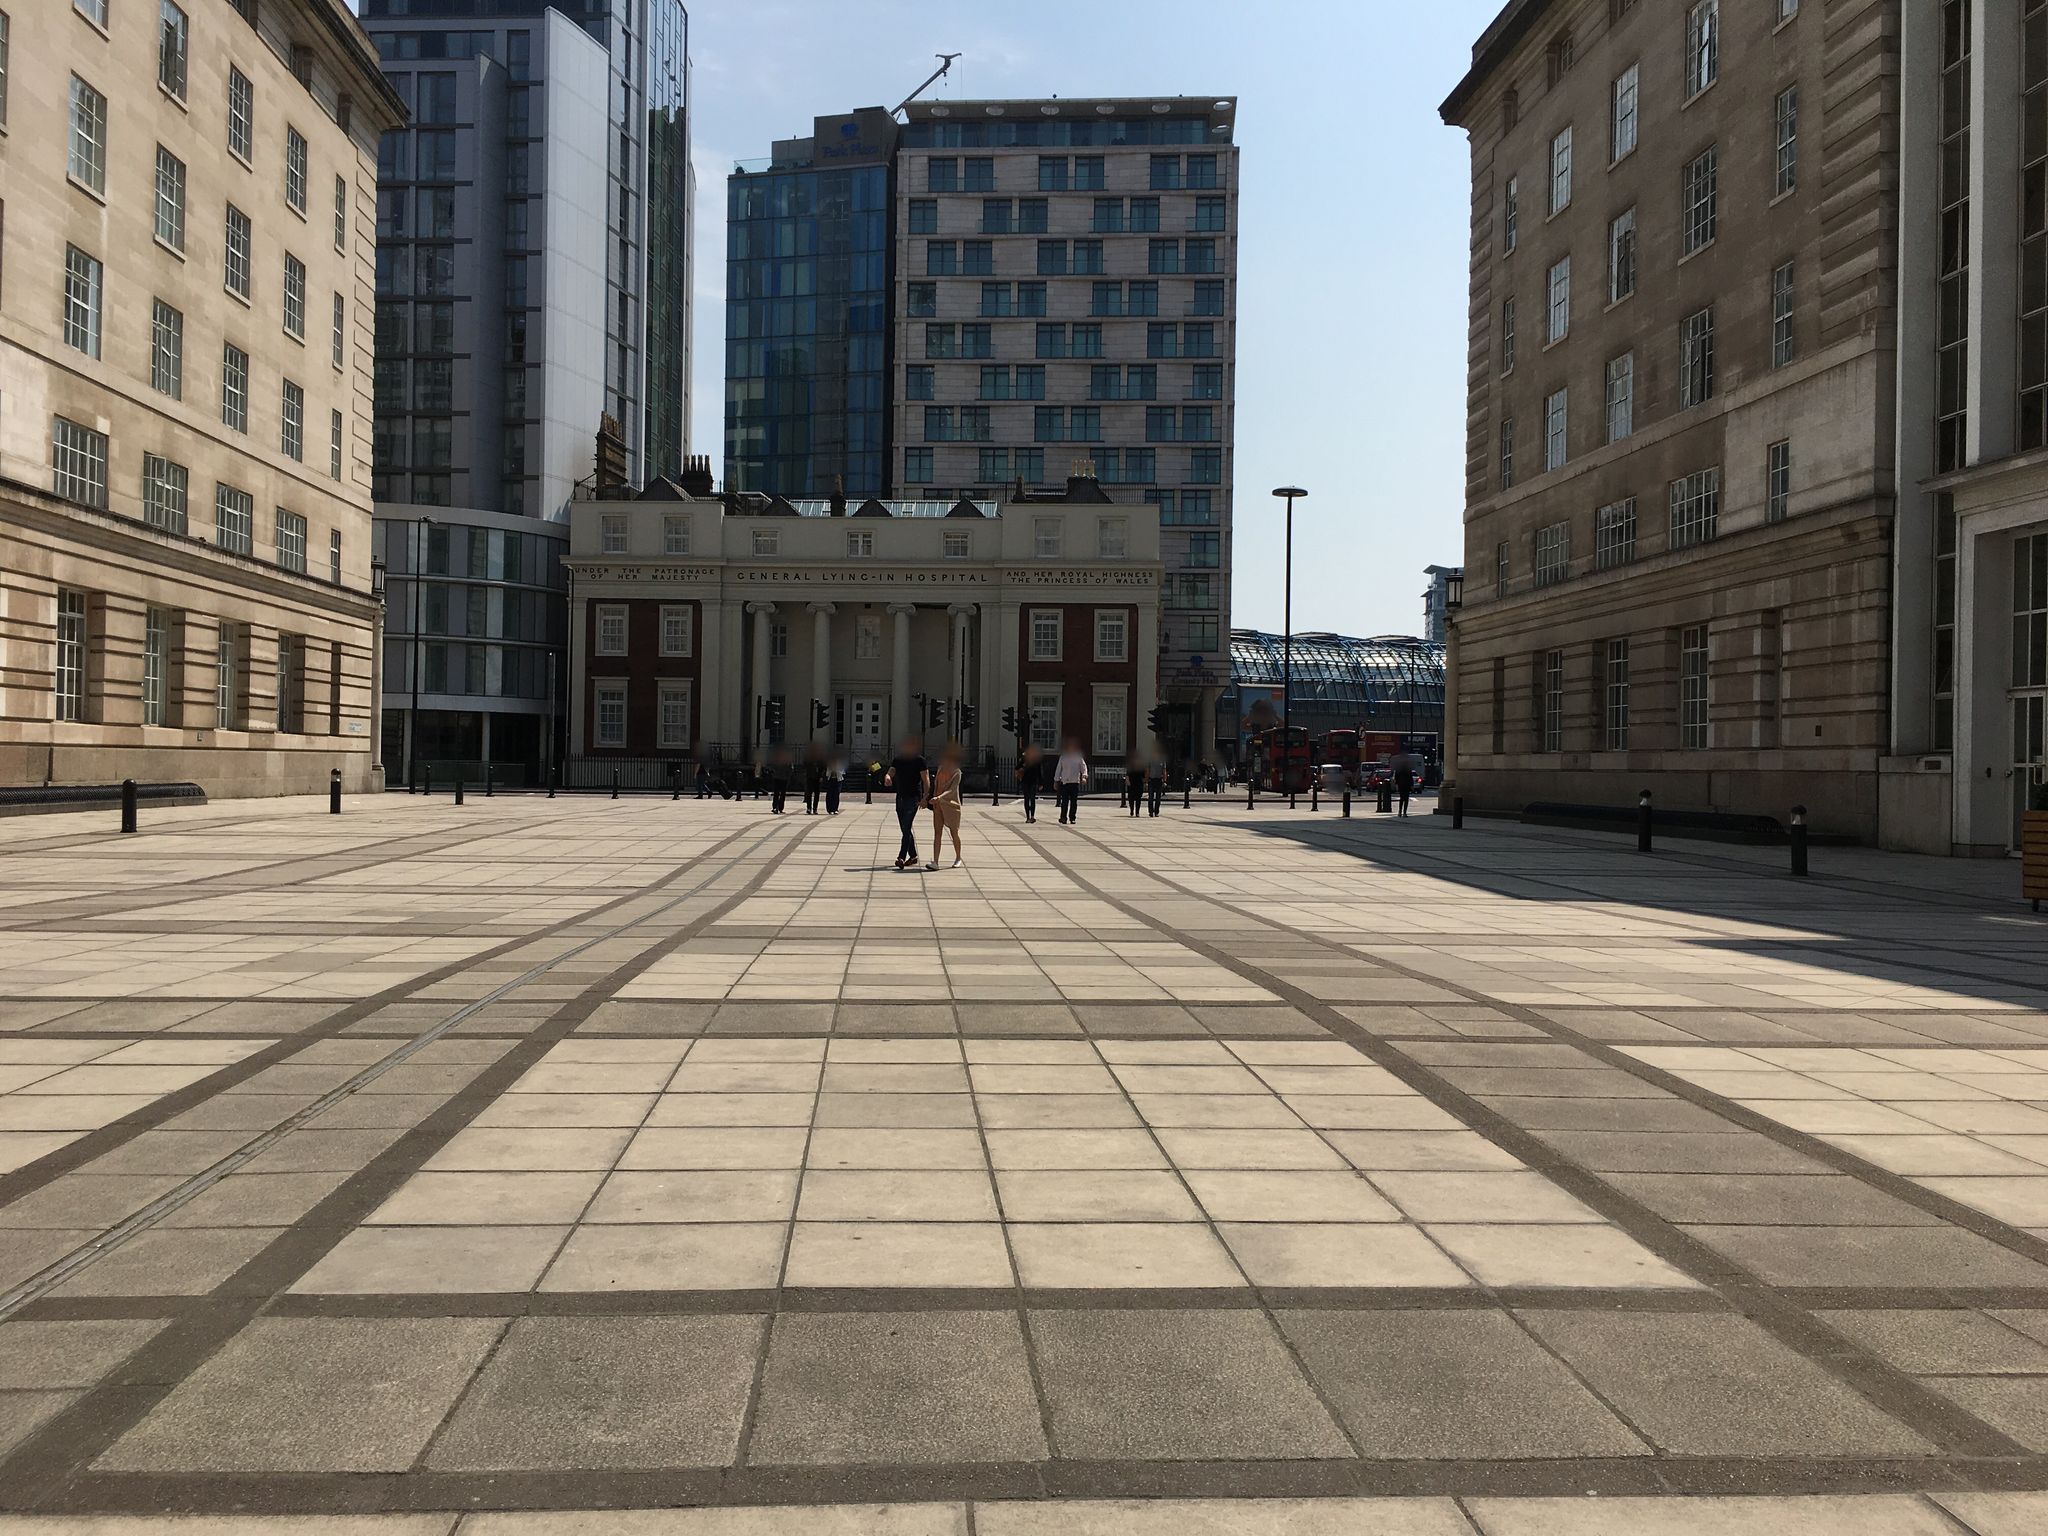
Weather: clear
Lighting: day
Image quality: good
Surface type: walking surface
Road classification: footway, cycleway, pedestrian
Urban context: urban centre
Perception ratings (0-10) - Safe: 8.98, Lively: 7.57, Beautiful: 7.44, Boring: 4.8, Depressing: 3.37, Wealthy: 8.19